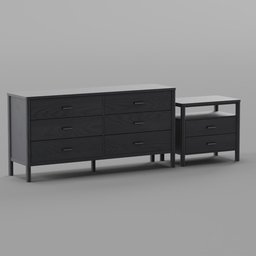
Label: furniture